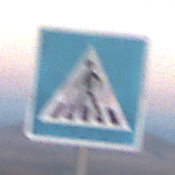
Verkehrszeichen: FussgaengerueberwegRechts
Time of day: SunriseSunset
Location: Outdoor (Nature)
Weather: Clear
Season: NotSpecified
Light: Natural